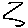
Label: zigzag